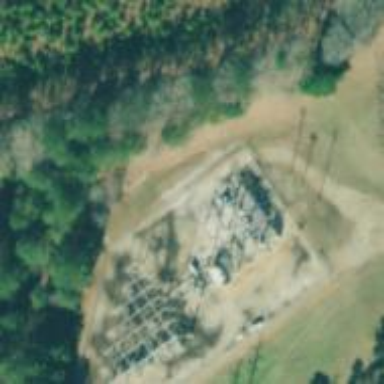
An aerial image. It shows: Distribution level power substation enclosed by fence.